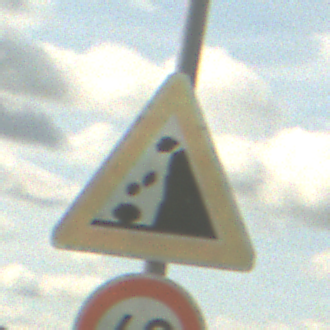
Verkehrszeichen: SteinschlagRechts
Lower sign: Geschwindigkeit60
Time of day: Midday
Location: Outdoor (RoadRail)
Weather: PartlyCloudy
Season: NotSpecified
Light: Natural